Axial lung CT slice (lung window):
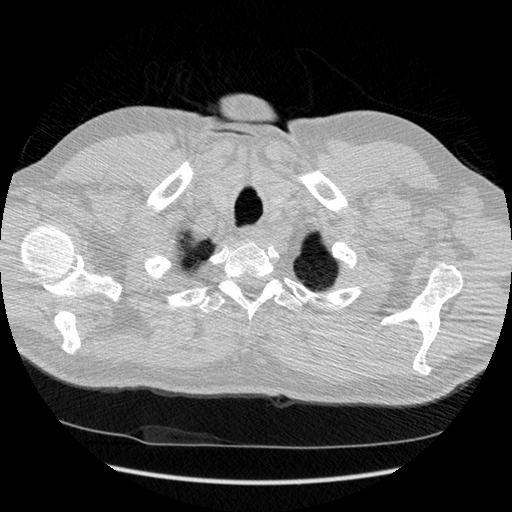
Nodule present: no